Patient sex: M
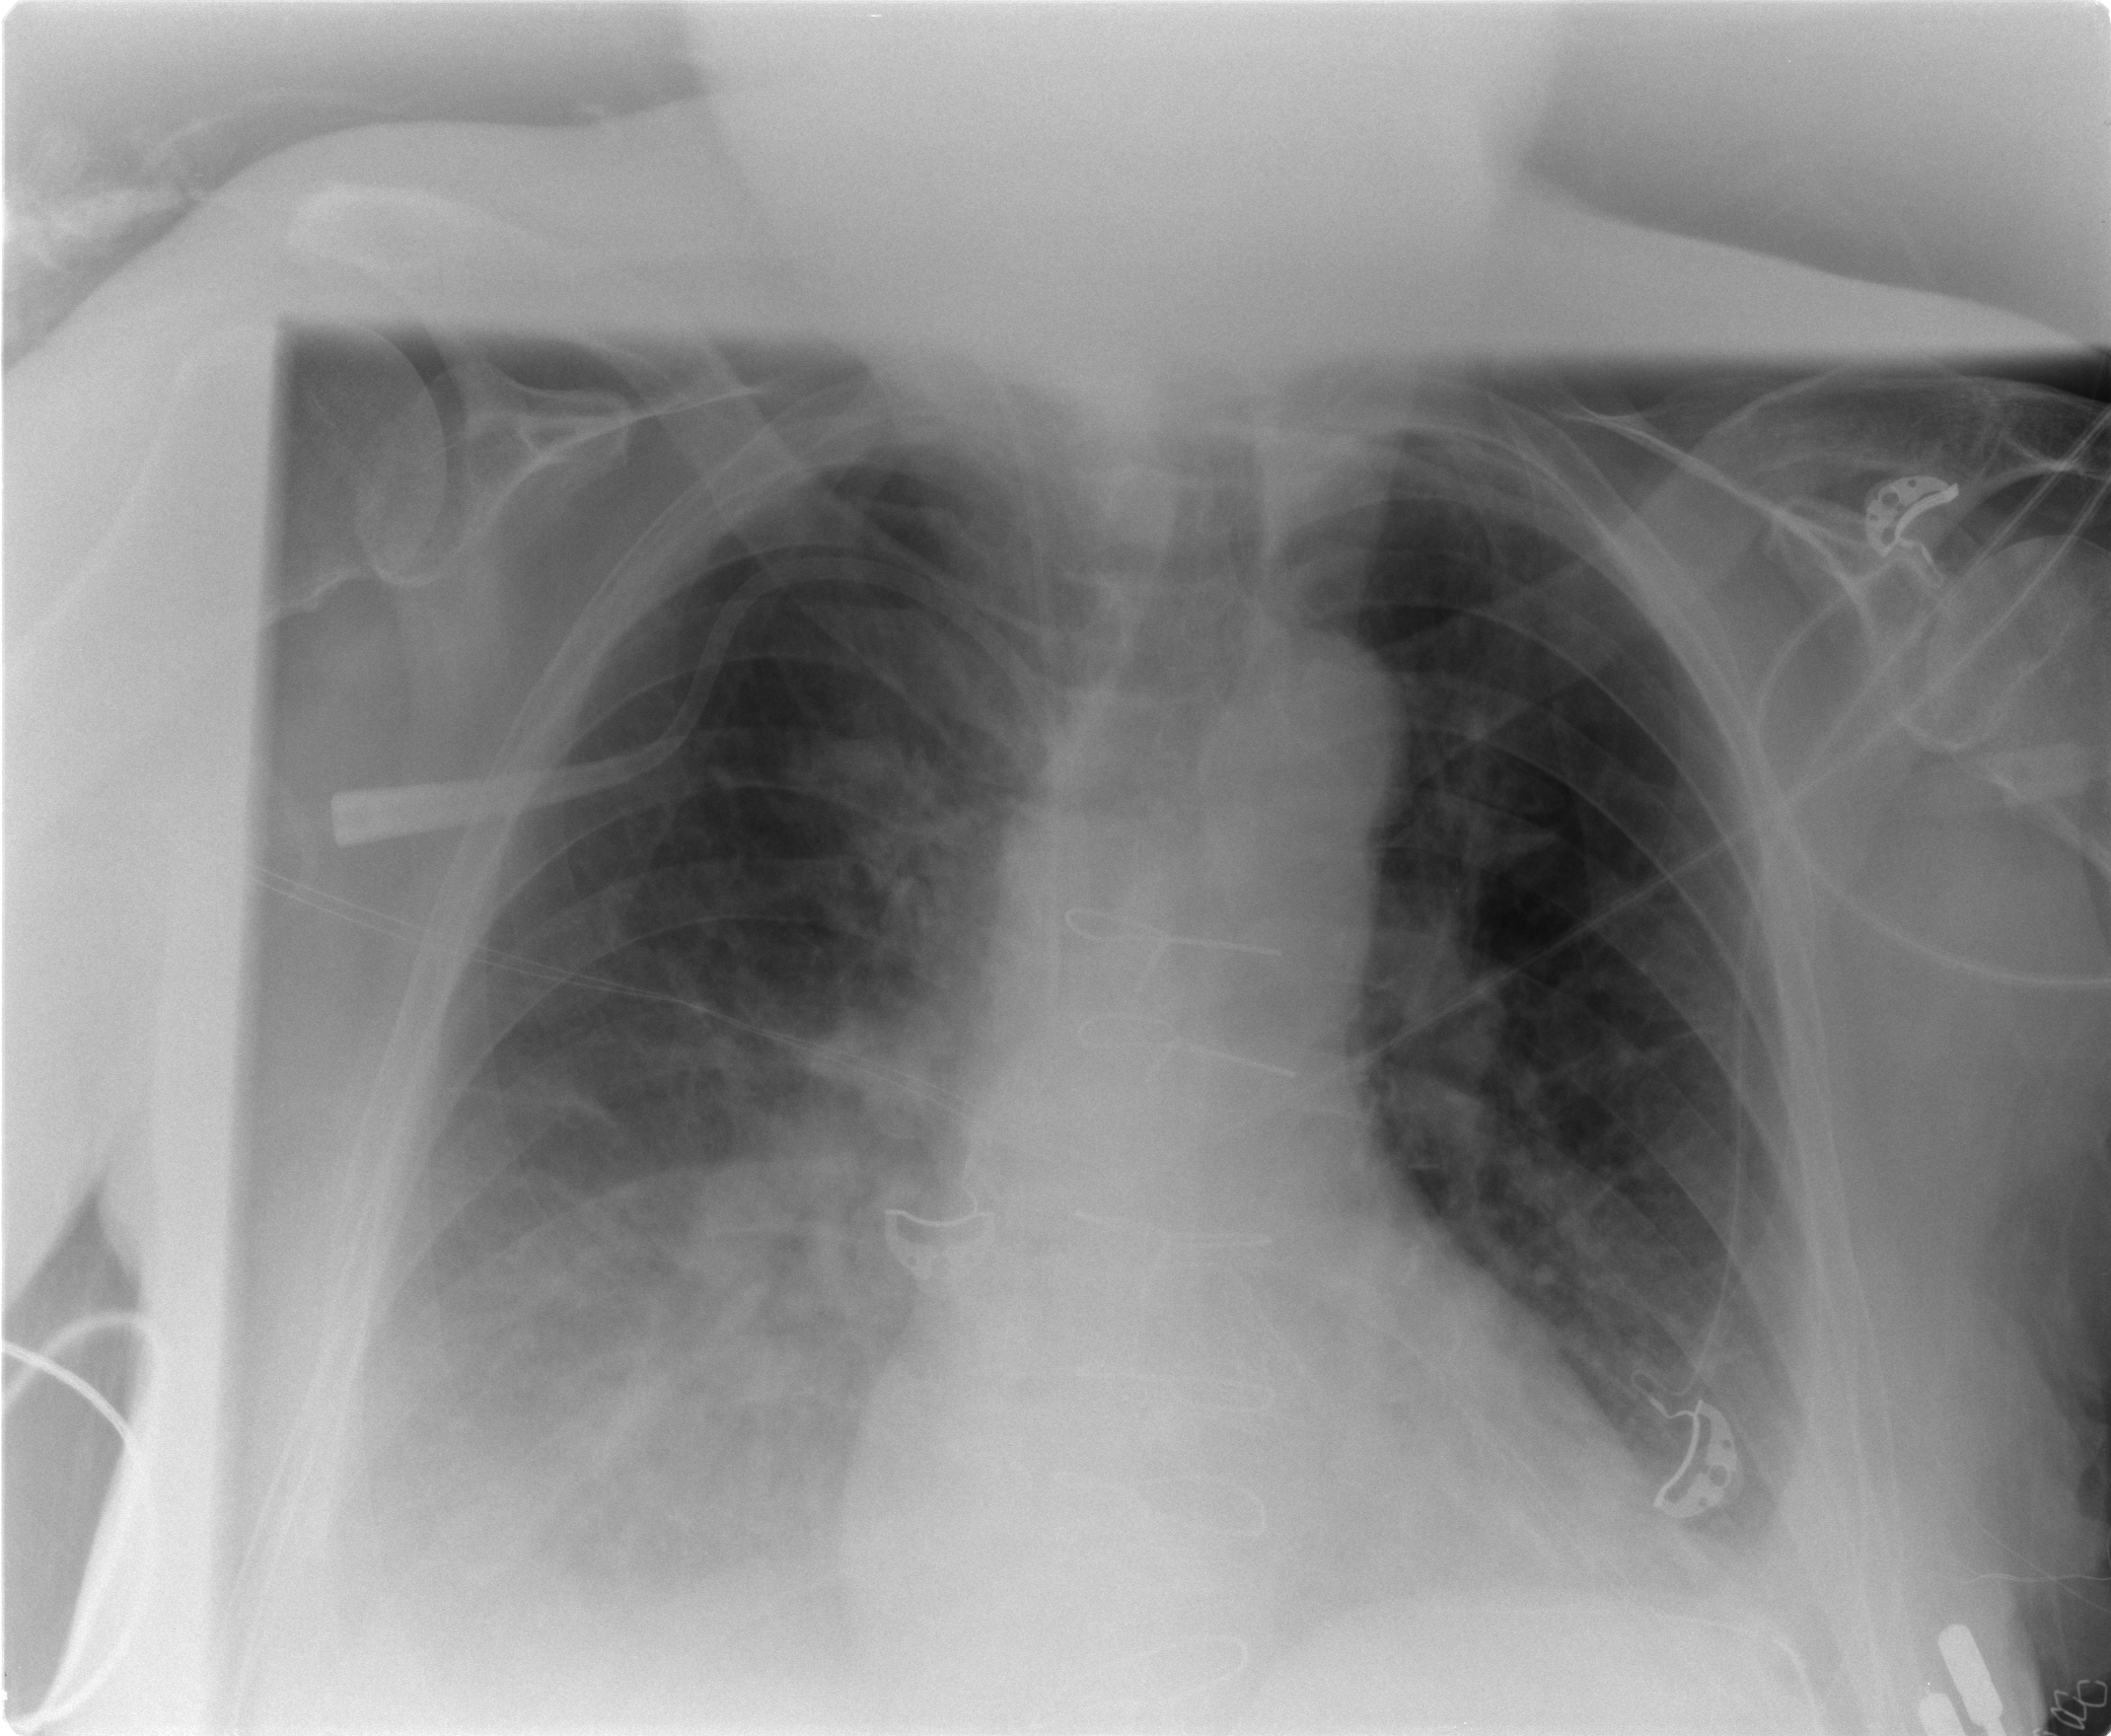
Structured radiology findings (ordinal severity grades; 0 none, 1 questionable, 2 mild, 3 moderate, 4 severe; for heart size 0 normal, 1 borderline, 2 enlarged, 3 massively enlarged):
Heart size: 2
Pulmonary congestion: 2
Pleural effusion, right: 2
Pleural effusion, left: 2
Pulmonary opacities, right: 2
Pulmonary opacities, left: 2
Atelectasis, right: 2
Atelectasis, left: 2